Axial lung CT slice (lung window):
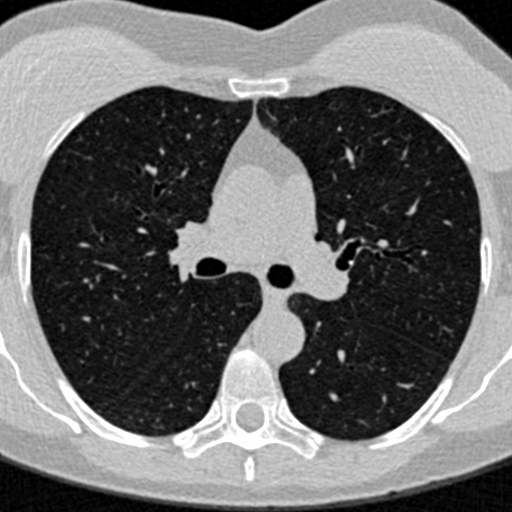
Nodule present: no